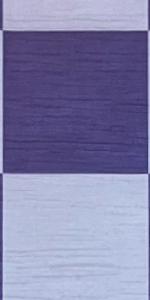
Label: Empty